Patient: sex F, age 60
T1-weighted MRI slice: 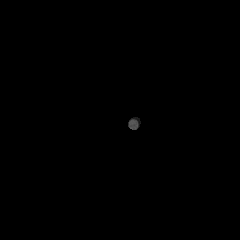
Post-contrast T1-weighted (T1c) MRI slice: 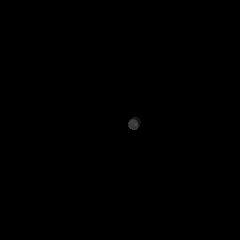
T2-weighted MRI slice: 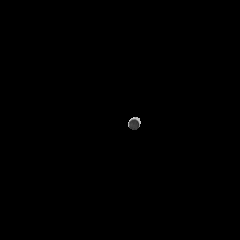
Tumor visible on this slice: no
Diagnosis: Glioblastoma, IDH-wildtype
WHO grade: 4